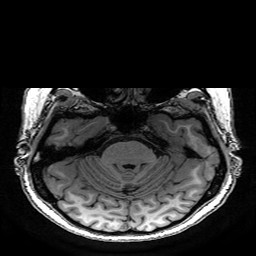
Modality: T1w
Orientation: coronal
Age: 60
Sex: female
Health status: healthy
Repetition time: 2.53 s
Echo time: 0.0034 s